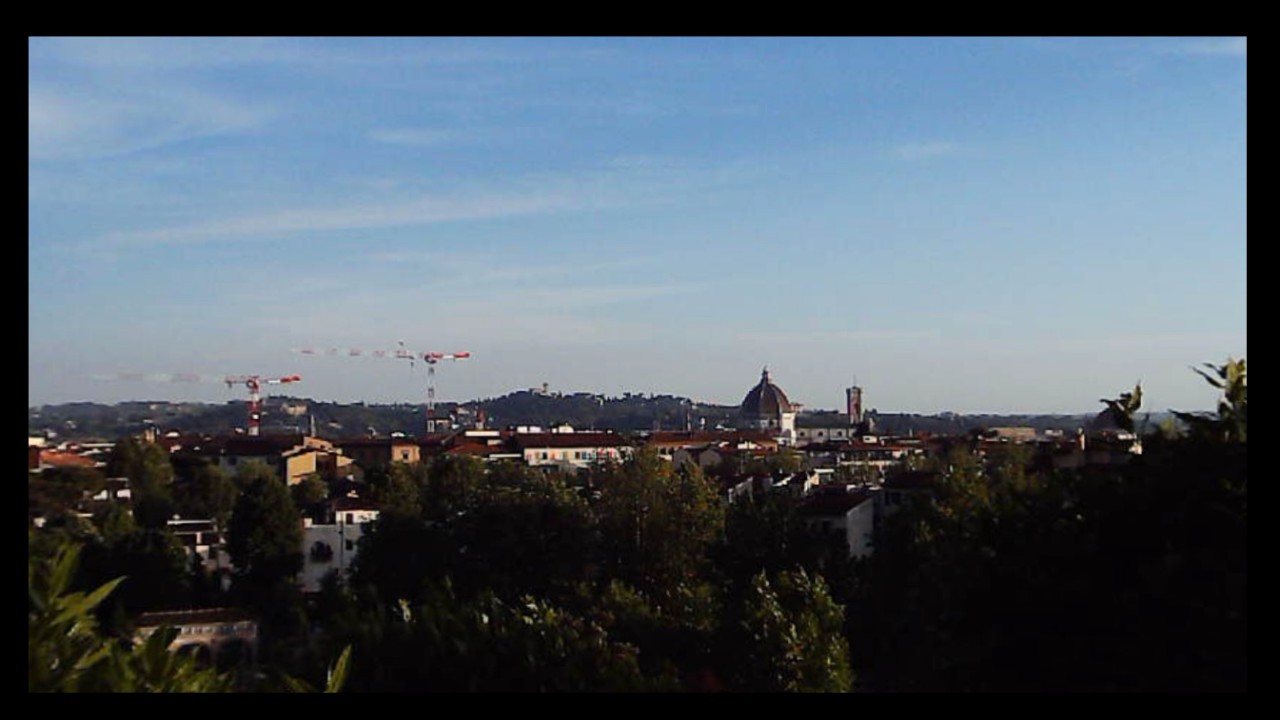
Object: Betafpv air75